Question: Count the number of objects in the diagram.
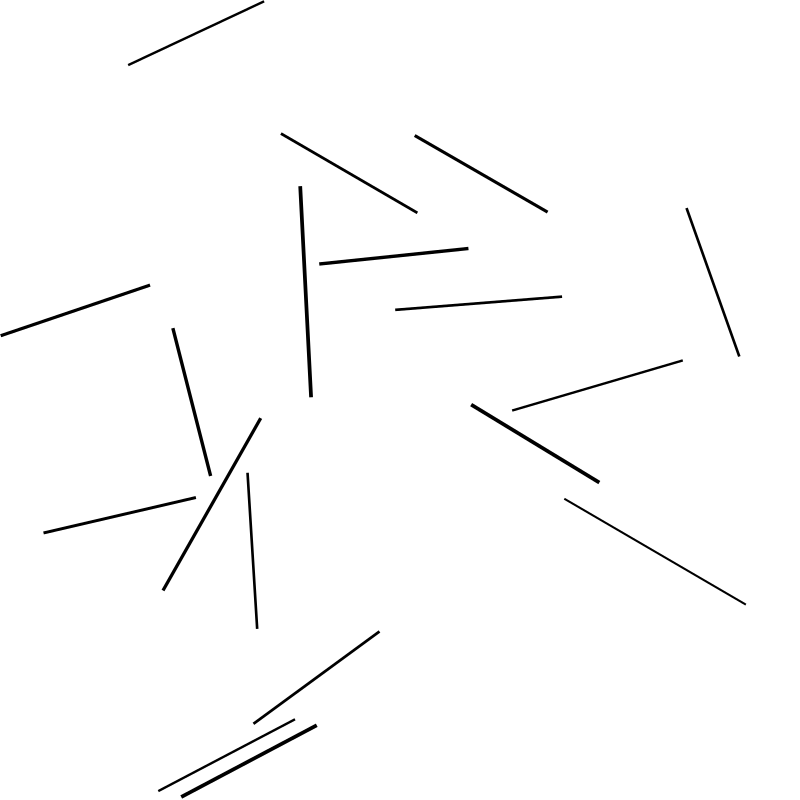
Answer: 18